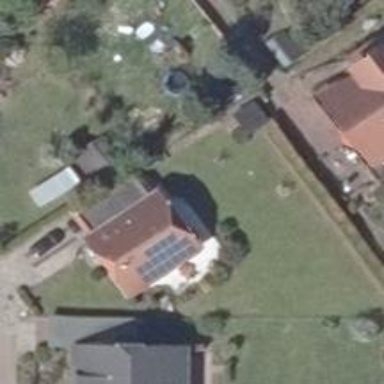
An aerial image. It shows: Small solar photovoltaic panel generator on the roof of building.